Aerial crown-view tile of a tropical tree (Barro Colorado Island, Panama), acquired 20250715:
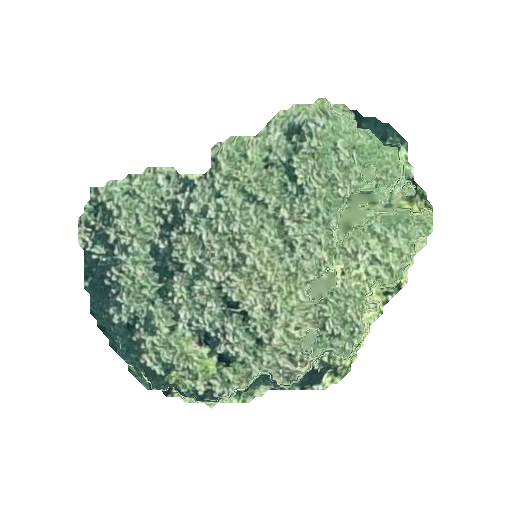
Species: Jacaranda copaia
GBIF accepted scientific name: Jacaranda copaia
Crown area: 111.763 m²